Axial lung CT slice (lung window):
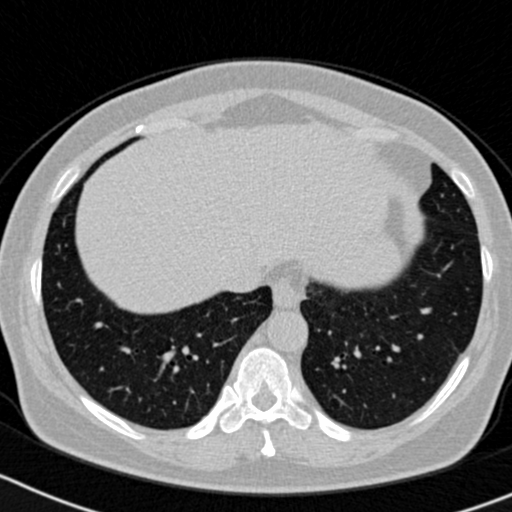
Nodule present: no